Question: I have a script that I've been working on, which reads a specified directory, locates .CSV files, and executes some logic for each of the .CSV files and ultimately renames them .csv.archived .
The code was working fine last night, however this morning, when I execute the code it only loops through once. For example, last night, I had 5 .csv files in the directory, it would return the file names for all 5 files in a single action. Now, each time I execute my script, it grabs the first file, performs the actions intended, and then exits forcing me to manually initiate the script for each file.
I've gutted the irrelevant code for testing purposes, and would be happy if someone could tell me that I am doing something wrong, and that I am not crazy.
Here's the code:
'''
$iterations = 1
#set the location where the .CSV files will be pulled from
$Filecsv = get-childitem "\SERVERPATH\Audit Test" -recurse | where {$_.extension -eq ".csv"} | % {
$filename = $_.Name
}
#for each file found in the directory
ForEach ($Item in $Filecsv) {
#spit out the file name
"File Name: " + $filename
#count the times we've looped through
"Iterations : " + $iterations
# get the date and time from the system
$datetime = get-date -f MMddyy-hhmmtt
# rename the file
rename-item -path ("\SERVERPATH\Audit Test"+ $filename) -newname ($filename + $datetime + ".csv.archived")
$iterations ++
}
'''
...and here is the Output:

For the example I showed you, I had four .CSV files in the directory. I had to manually execute my script, and each time it would perform as expected, but only for the first item it encounters in the directory. It doesn't actually loop through, what am I missing here?
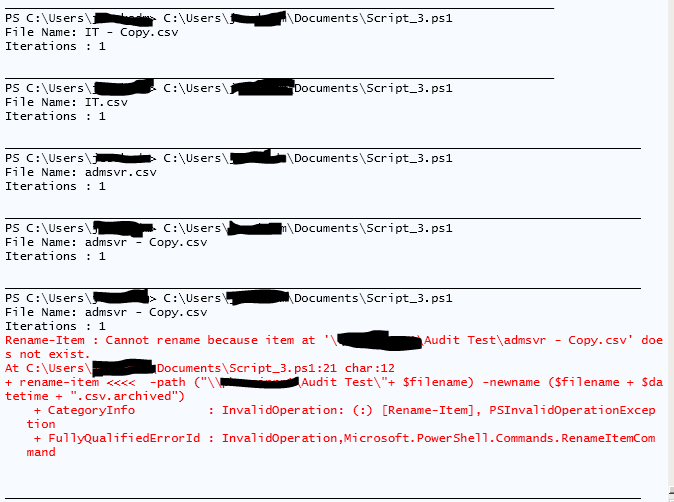
Answer: Right here (folded at the pipe for readability):
'''
$Filecsv = get-childitem "\SERVERPATH\Audit Test" -recurse |
where {$_.extension -eq ".csv"} |
% {$filename = $_.Name}
'''
You're looping through your files and for each one setting $filename to the name of that file instead of letting the filenames accumulate in $Filecsv
'''
$Filecsv = get-childitem "\SERVERPATH\Audit Test" -recurse |
where {$_.extension -eq ".csv"} |
% {$_.Name}
'''